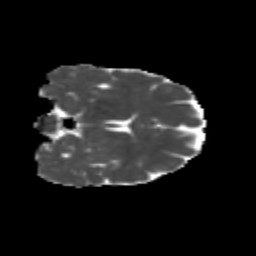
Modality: MD
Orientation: coronal
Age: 38
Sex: female
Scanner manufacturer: siemens
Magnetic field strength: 3 T
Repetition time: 1.8 s
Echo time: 0.07 s